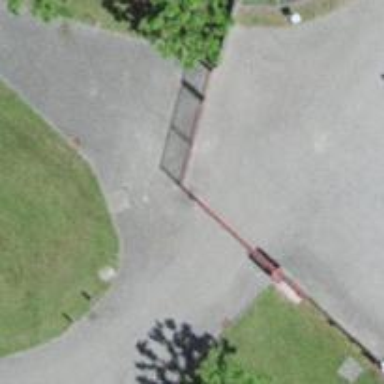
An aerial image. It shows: Gate.